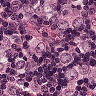
Metastatic tissue present: yes